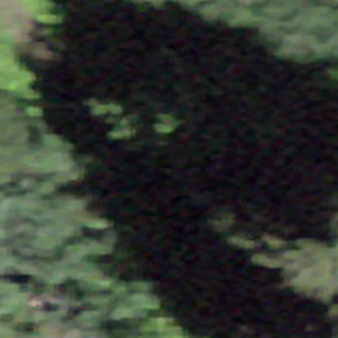
Label: other